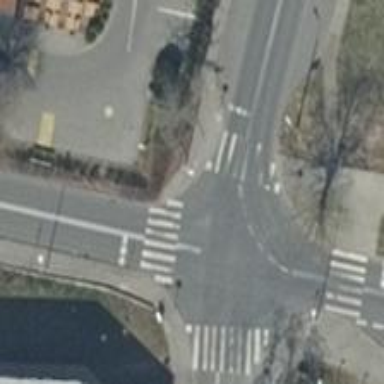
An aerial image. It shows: Uncontrolled crossing on the road.